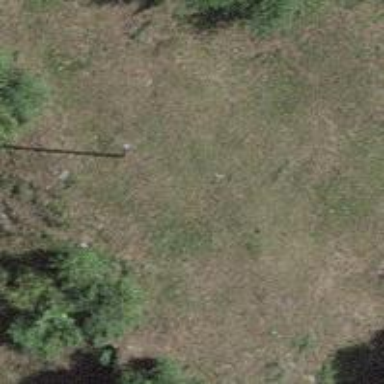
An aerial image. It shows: Power pole.